Field crop: maize
Growth stage: 2
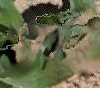
Species: maize